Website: apple-inc
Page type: payment
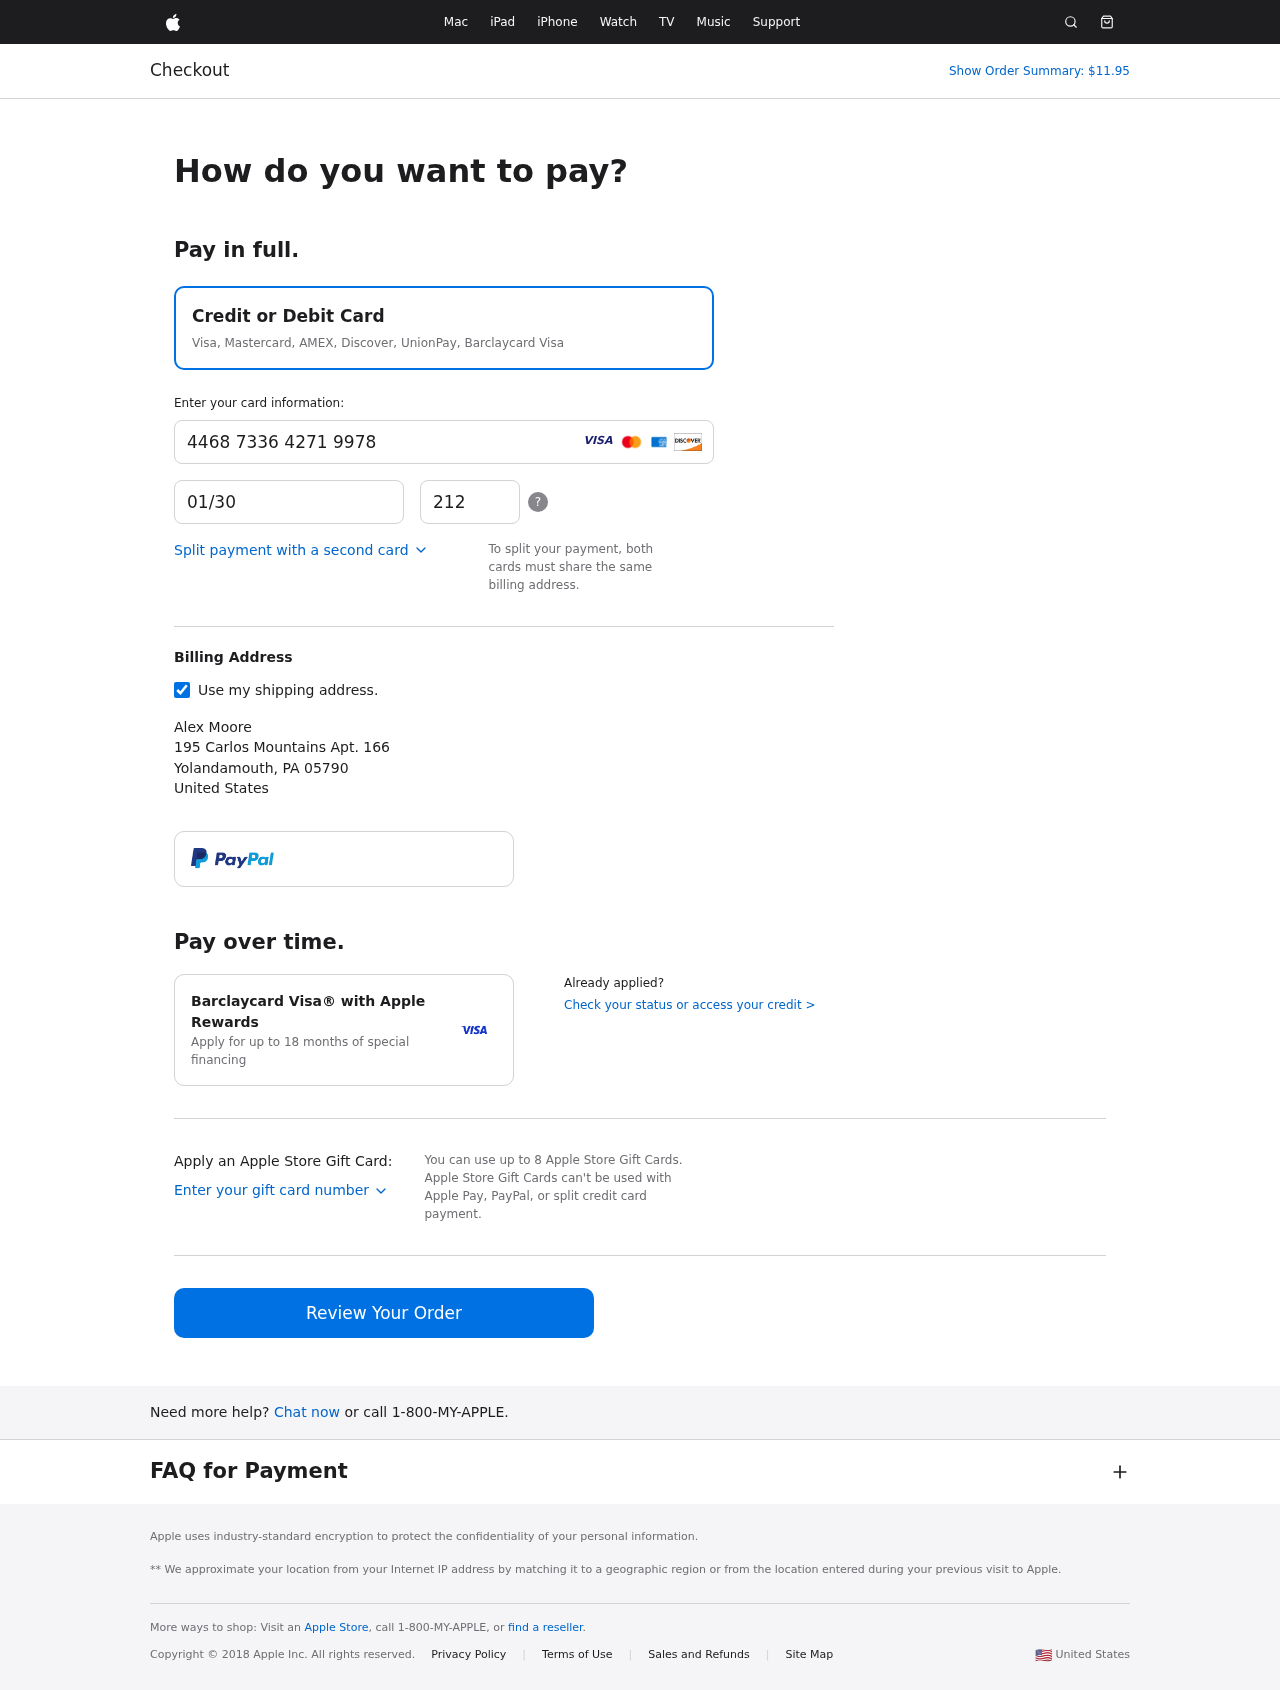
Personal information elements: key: PII_CARD_CVV
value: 212
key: PII_CARD_EXPIRY
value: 01/30
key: PII_CARD_NUMBER
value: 4468 7336 4271 9978
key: PII_CITY
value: Yolandamouth
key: PII_COUNTRY
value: United States
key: PII_FULLNAME
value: Alex Moore
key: PII_POSTCODE
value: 05790
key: PII_STATE_ABBR
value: PA
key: PII_STREET
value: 195 Carlos Mountains Apt. 166
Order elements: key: ORDER_TOTAL
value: Show Order Summary: $11.95